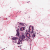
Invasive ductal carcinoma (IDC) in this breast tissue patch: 0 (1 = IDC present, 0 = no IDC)